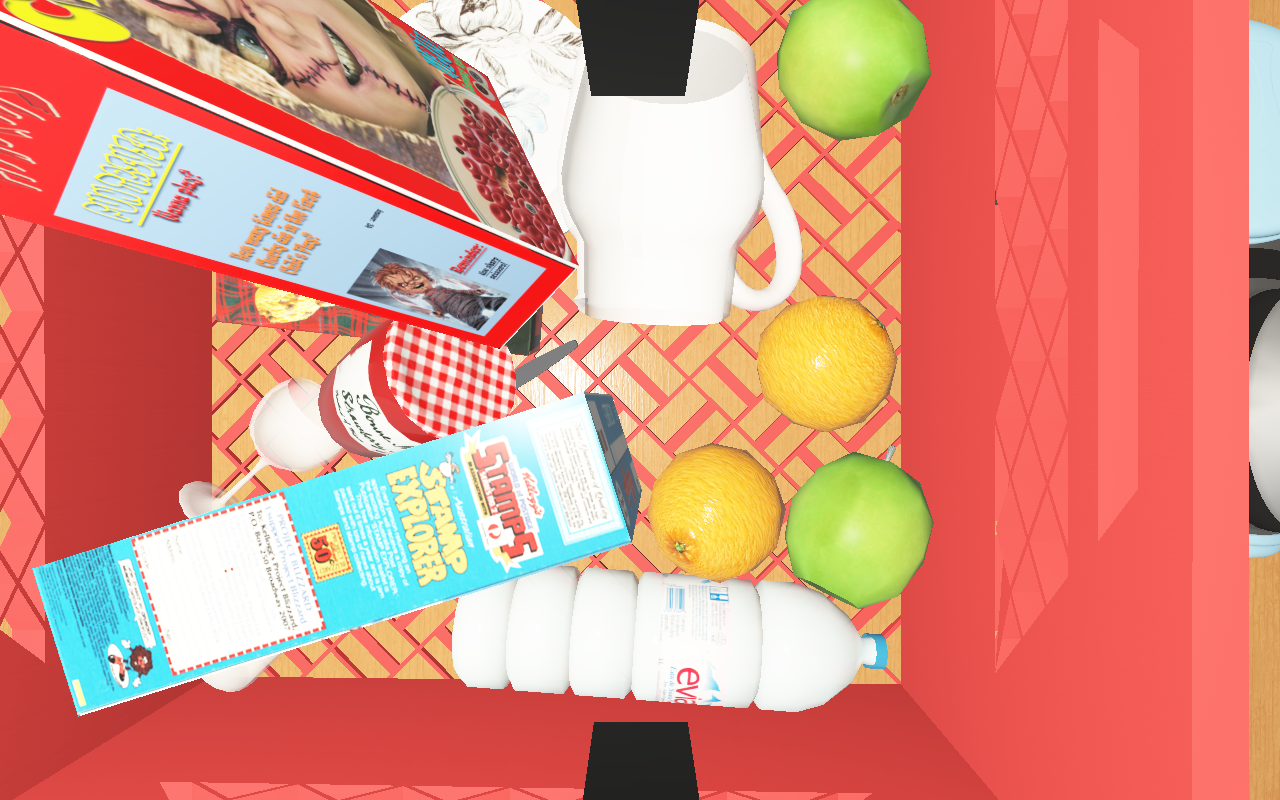
Objects in the scene:
carafe
water bottle
apple
orange
orange
wineglass
jam jar
cereal box